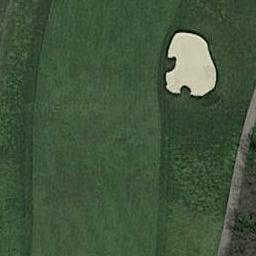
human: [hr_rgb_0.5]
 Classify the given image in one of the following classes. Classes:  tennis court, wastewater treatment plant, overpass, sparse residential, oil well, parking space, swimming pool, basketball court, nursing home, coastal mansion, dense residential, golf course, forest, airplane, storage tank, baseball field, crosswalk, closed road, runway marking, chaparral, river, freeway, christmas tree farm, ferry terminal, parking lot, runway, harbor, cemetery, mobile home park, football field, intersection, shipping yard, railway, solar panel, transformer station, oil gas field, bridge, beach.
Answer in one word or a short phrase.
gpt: golf course